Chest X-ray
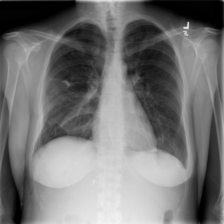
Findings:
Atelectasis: negative
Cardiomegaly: negative
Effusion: negative
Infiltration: negative
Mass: negative
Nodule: negative
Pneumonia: negative
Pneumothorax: positive
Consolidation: negative
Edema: negative
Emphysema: negative
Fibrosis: negative
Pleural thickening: negative
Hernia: negative